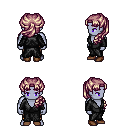
a pixel art fantasy rpg character, male body template, dark elf, purple skin, gray robe, gold greaves, white blonde princess hairstyle, brown shoes, four views (front, back, left, right), 2x2 character sprite sheet, small pixel art, hard edges, no anti-aliasing